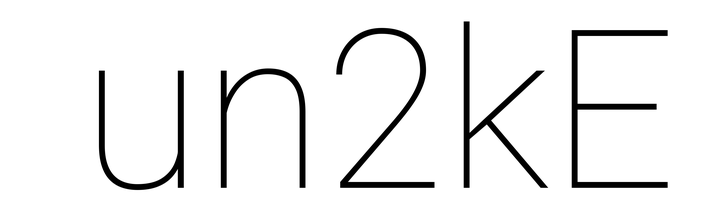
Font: Roboto_Thin